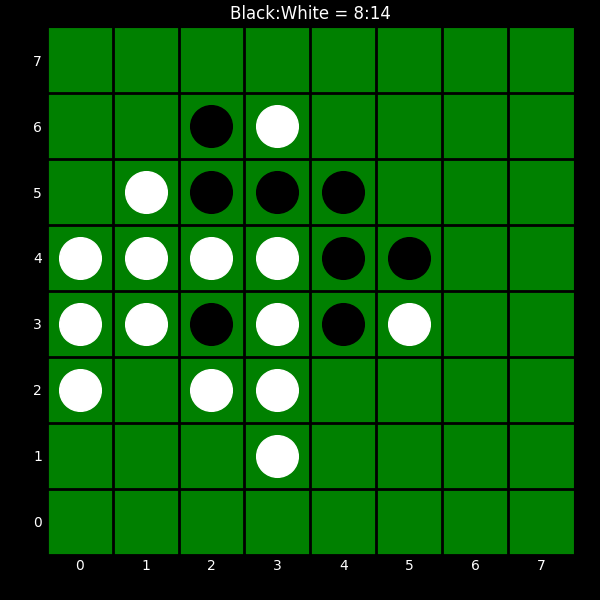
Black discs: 8
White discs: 14